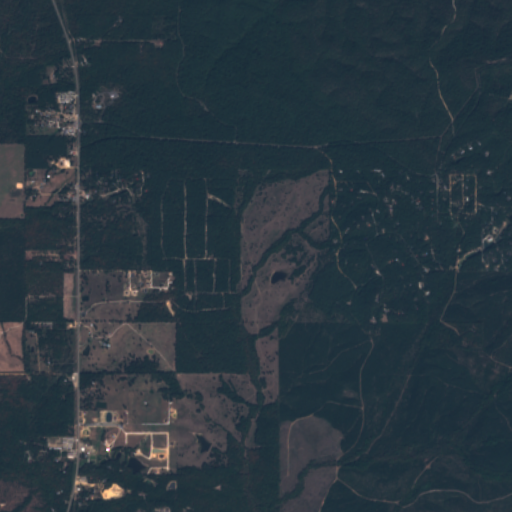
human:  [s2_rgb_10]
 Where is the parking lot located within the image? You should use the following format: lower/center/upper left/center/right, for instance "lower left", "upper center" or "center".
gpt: The parking lot is located in the upper left of the image.
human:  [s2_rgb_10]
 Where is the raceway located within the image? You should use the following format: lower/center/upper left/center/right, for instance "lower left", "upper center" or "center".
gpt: The raceway is located in the upper left of the image.
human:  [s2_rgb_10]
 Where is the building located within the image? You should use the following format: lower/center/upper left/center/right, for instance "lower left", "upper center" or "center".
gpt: The building is located in the left of the image.
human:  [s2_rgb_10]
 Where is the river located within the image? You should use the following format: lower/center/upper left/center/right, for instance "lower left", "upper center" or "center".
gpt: The river is located in the right of the image.
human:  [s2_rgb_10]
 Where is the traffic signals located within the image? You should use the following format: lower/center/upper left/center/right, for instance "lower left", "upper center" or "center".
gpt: The traffic signals is located in the upper left of the image.
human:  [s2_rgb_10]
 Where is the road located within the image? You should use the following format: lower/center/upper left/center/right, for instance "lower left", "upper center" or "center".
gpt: There is no road in the image.